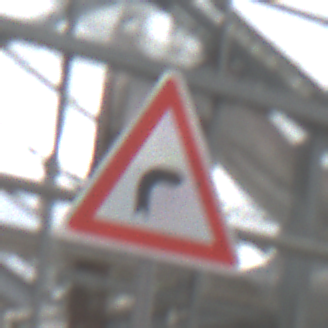
Verkehrszeichen: KurveRechts
Umgebung: Roofed, Special
Tageszeit: Midday
Wetter: Overcast
Licht: Natural
Jahreszeit: NotSpecified
Kontrast: LowContrast